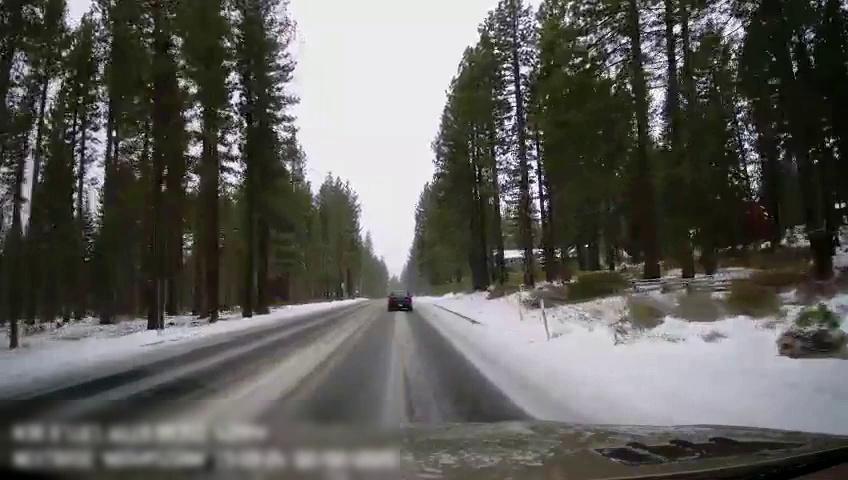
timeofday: Day
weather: Snowy
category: Drivable Space
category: Vehicles | Car
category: Lanes | Current Lane